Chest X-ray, AP view. Patient: 46 years old, sex M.
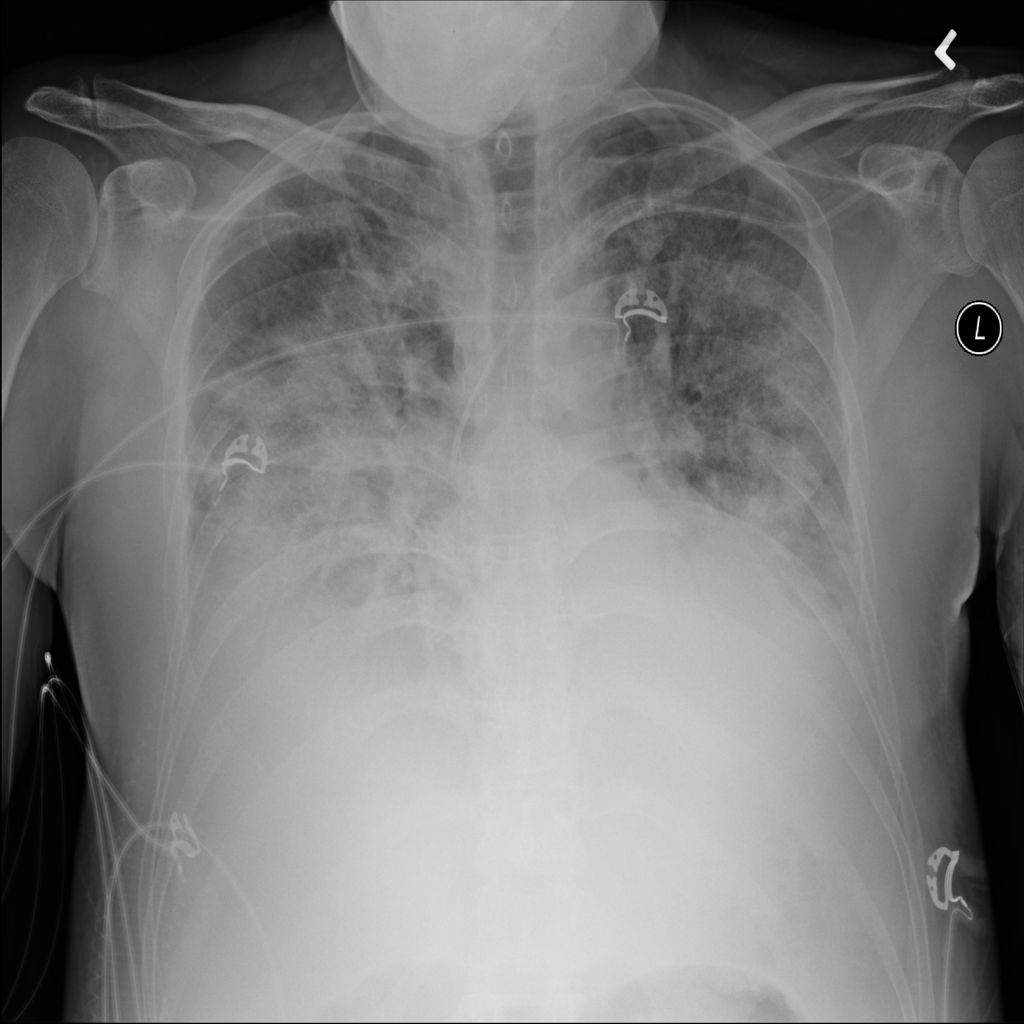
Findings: Atelectasis, Edema, Infiltration, Pneumonia